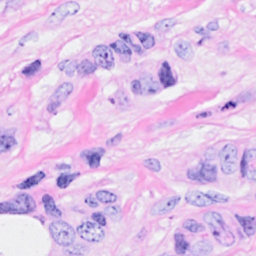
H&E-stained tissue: Breast